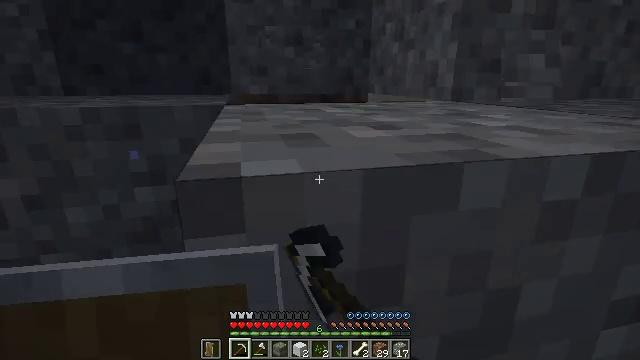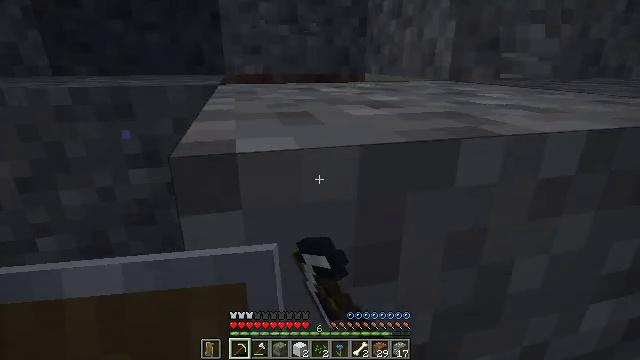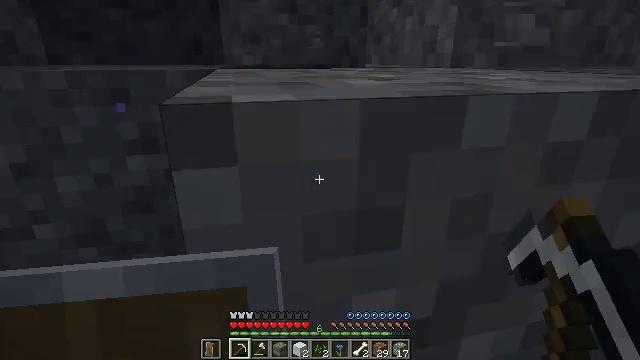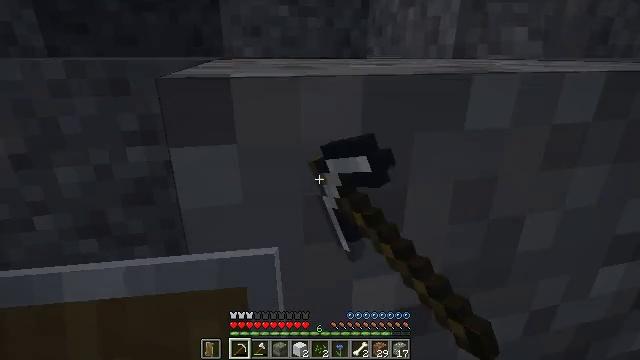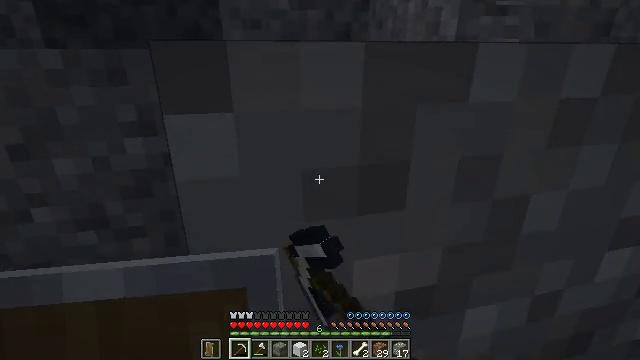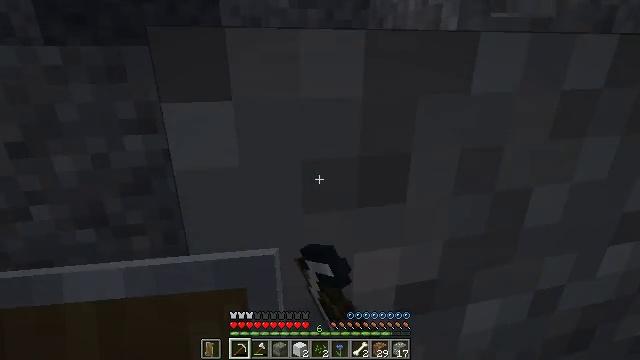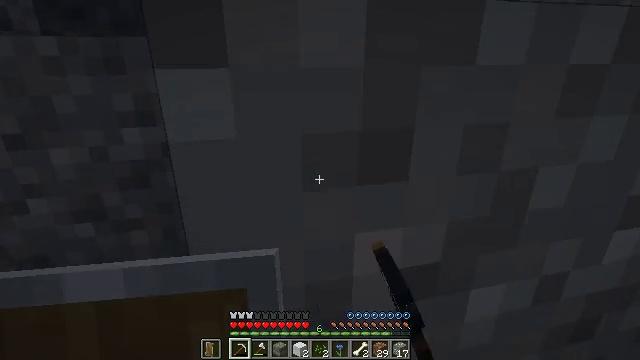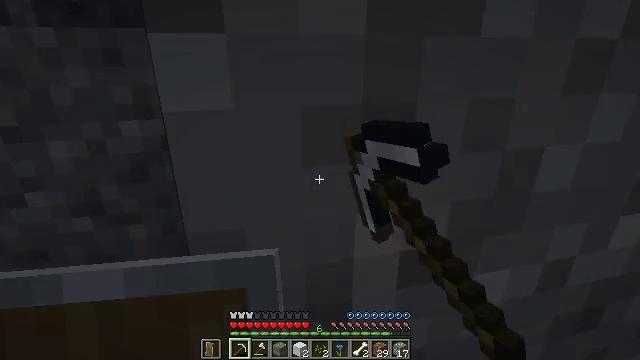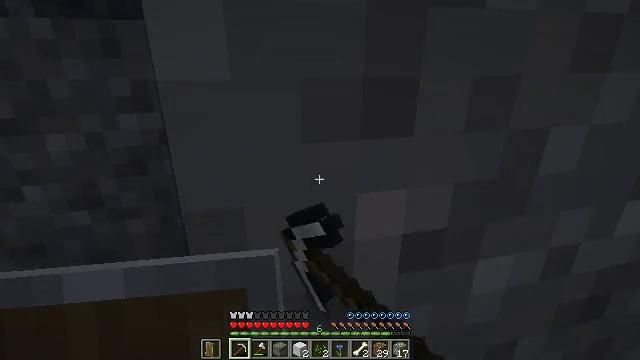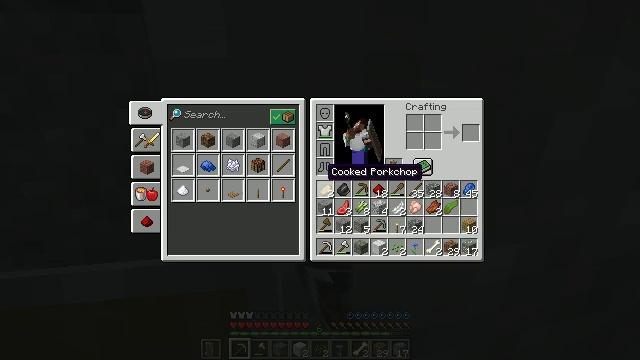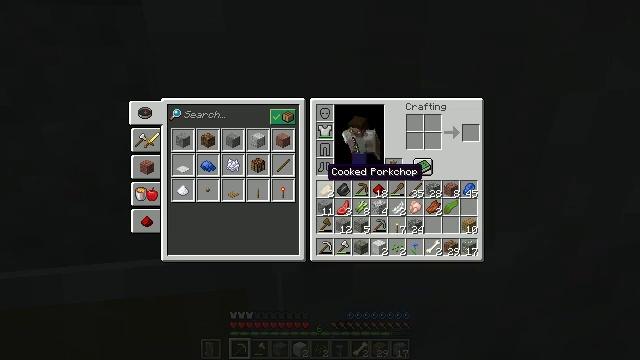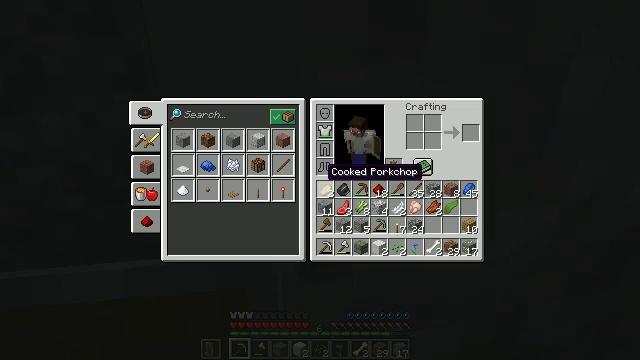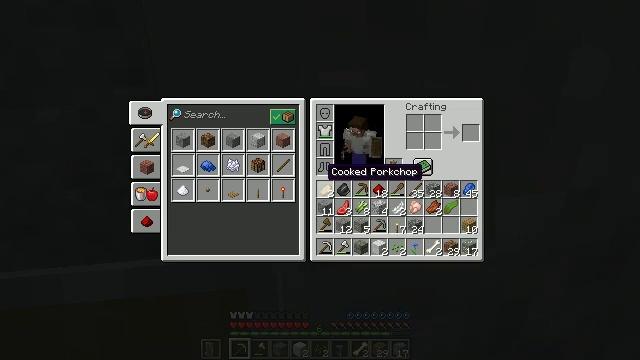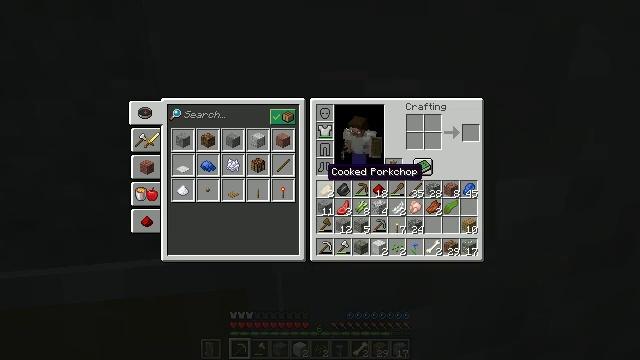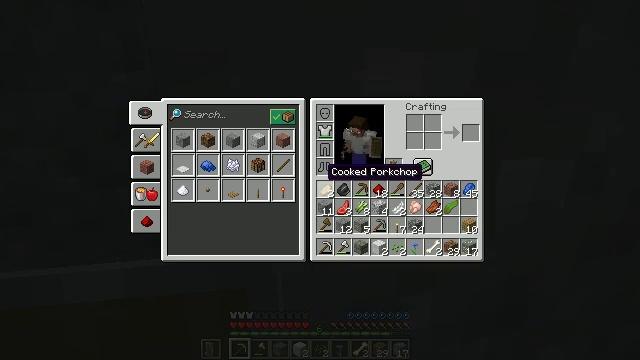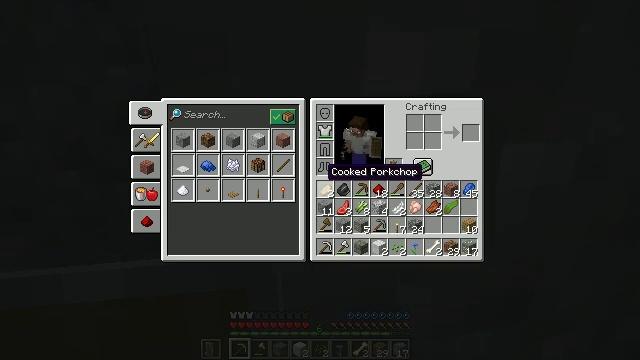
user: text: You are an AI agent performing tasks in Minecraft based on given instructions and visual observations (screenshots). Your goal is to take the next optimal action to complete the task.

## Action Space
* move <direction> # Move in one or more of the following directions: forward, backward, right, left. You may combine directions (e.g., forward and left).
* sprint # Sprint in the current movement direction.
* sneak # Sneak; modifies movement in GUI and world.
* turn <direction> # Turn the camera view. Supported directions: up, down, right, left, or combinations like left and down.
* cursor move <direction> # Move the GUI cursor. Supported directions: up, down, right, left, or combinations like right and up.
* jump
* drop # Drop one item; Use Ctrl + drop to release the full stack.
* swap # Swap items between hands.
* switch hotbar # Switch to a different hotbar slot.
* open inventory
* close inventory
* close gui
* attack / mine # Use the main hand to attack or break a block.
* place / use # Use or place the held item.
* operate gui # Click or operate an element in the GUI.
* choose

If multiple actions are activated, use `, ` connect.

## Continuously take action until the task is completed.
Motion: motion action
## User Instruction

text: Collect gravel for your inventory.
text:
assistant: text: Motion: turn down, attack / mine
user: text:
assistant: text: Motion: attack / mine
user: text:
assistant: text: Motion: attack / mine
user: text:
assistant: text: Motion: attack / mine
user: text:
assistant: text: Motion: attack / mine
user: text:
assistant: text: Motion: attack / mine
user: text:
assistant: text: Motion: attack / mine
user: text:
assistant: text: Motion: attack / mine
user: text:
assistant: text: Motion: attack / mine, open inventory
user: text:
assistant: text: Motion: open inventory
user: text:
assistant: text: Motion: open inventory
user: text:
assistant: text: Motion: no_op
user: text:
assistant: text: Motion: no_op
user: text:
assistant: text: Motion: no_op
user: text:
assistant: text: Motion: no_op
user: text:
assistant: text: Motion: turn right
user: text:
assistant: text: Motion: turn right
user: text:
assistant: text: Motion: turn right
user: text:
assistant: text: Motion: no_op
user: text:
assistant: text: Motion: no_op
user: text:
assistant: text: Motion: no_op
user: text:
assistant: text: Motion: turn right and down
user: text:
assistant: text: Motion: turn right and down
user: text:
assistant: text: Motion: turn down
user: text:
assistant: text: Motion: turn right and down
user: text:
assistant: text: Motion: no_op
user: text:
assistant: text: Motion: turn left
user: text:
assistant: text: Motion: turn left
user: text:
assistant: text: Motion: no_op
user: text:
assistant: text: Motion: no_op